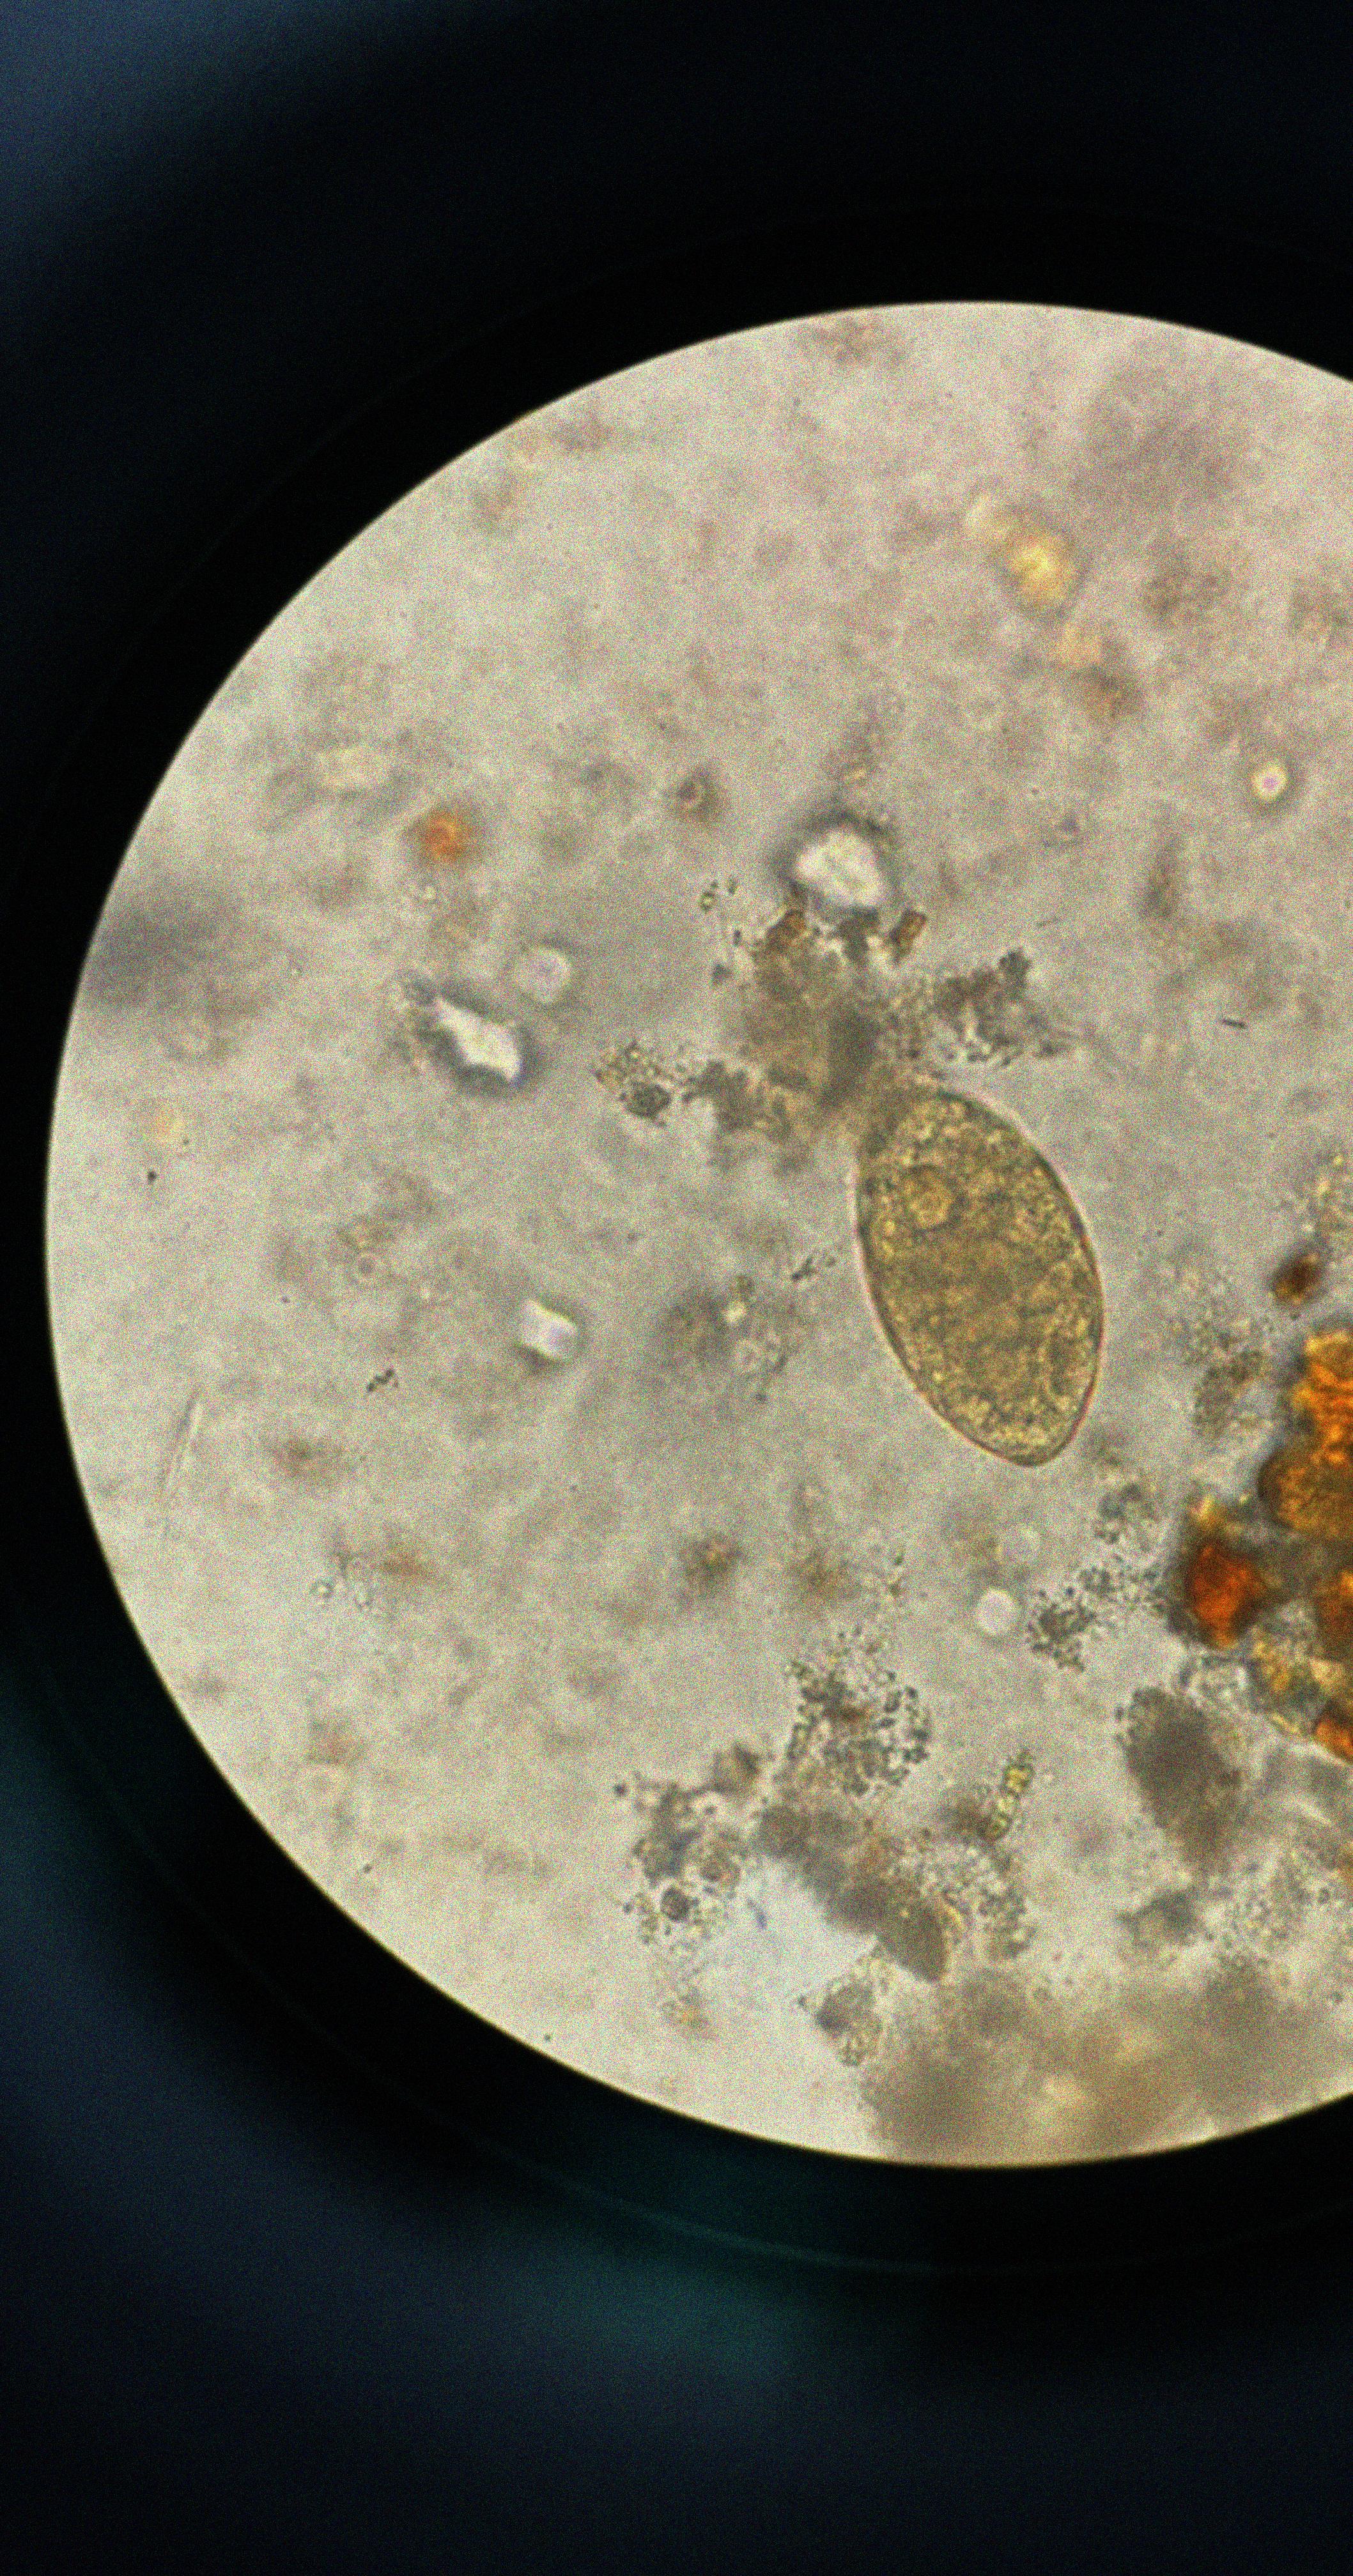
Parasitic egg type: Fasciolopsis buski